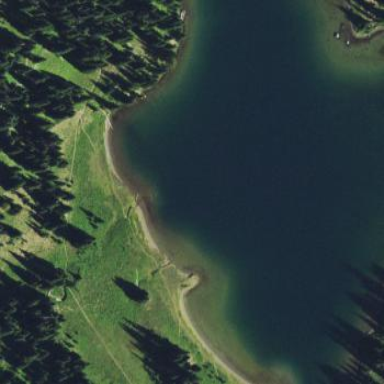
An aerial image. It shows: Lake with natural water.